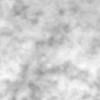
Label: no_change